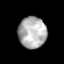
Tissue: prostate
Cell type: Myeloid cells
Senescence score: 0.341
Nuclear area (px): 865
Mean DAPI intensity: 175.838